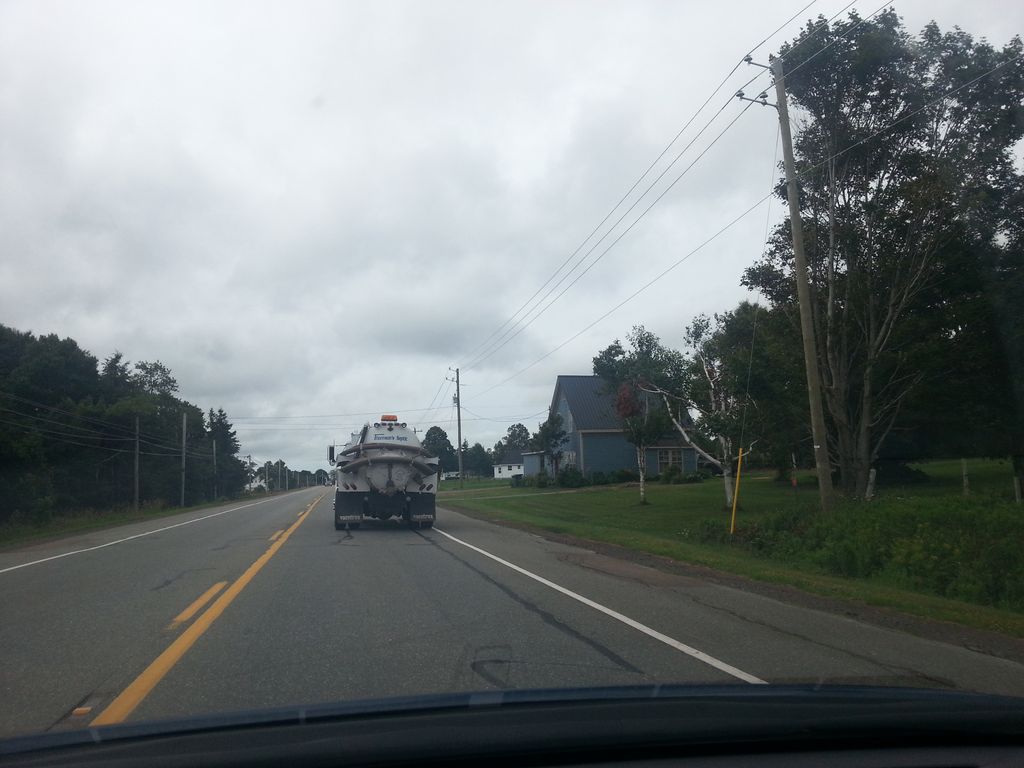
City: charlottetown